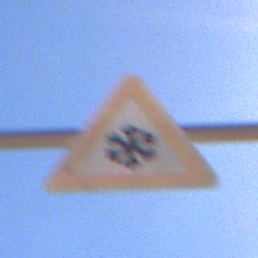
Verkehrszeichen: SchneeOderEisglaette
Umgebung: Outdoor, RoadRail
Tageszeit: MorningAfternoon
Wetter: Clear
Licht: Natural
Jahreszeit: NotSpecified
Kontrast: HighContrast